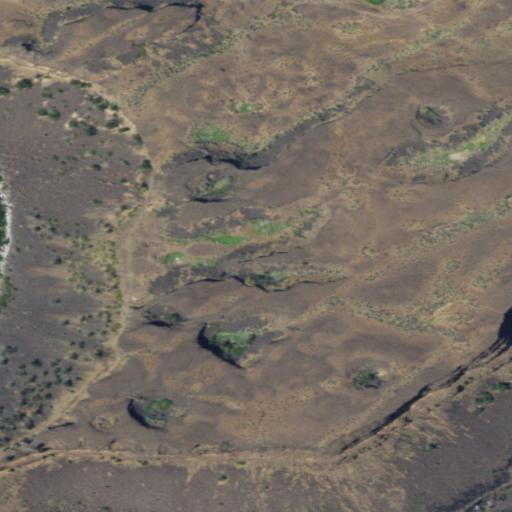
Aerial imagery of cliff(s) in Washington named Dry Falls containing shrub, open water, barren land, grassland, and herbaceous wetlands